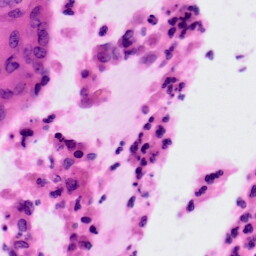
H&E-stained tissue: Colon